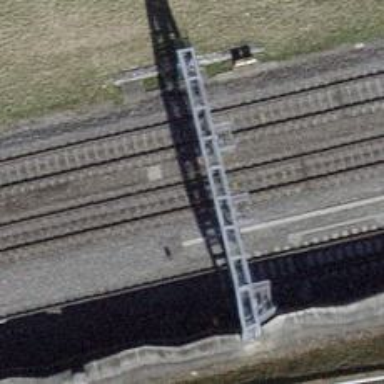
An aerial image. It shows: Railway signal.